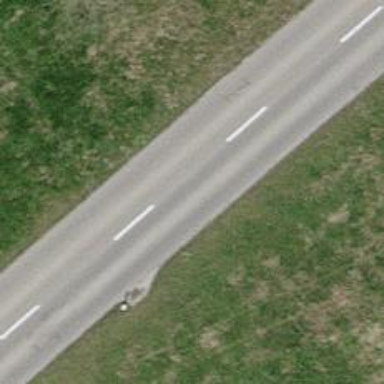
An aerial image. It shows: Tertiary road with asphalt surface and cycle track on the left.